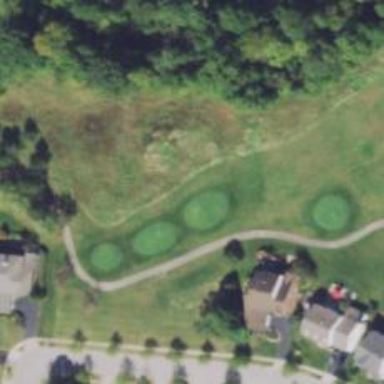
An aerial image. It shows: Grass area designated as golf tee.